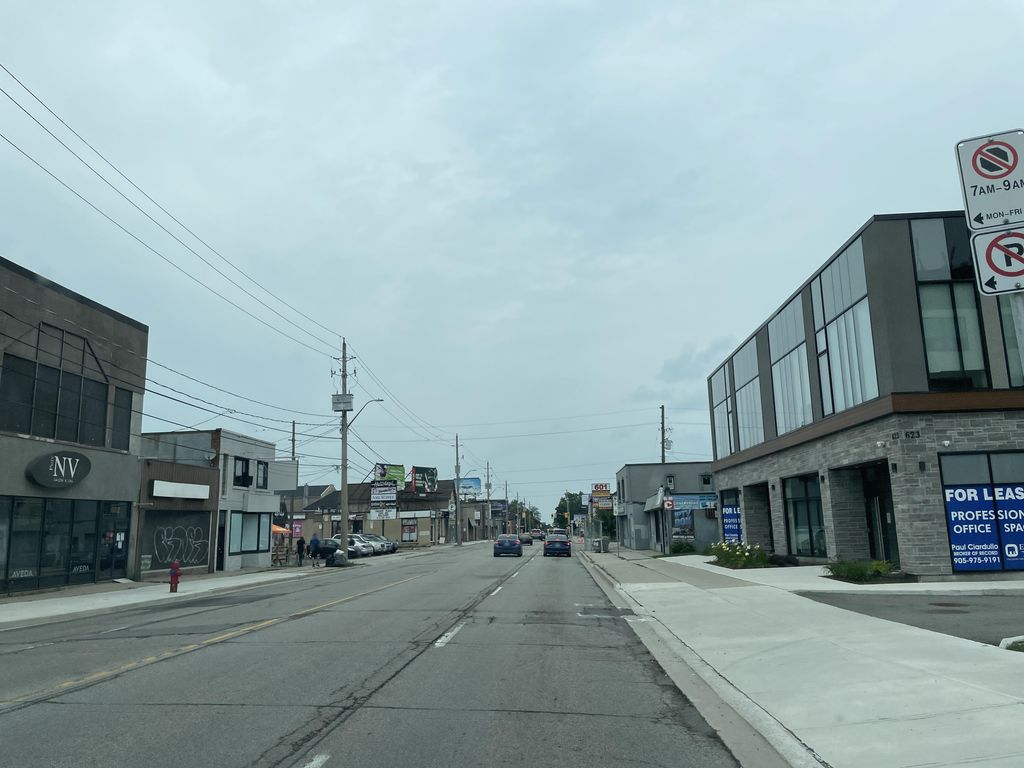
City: hamilton